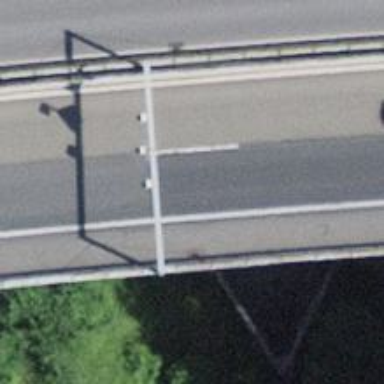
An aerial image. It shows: Gantry structure.